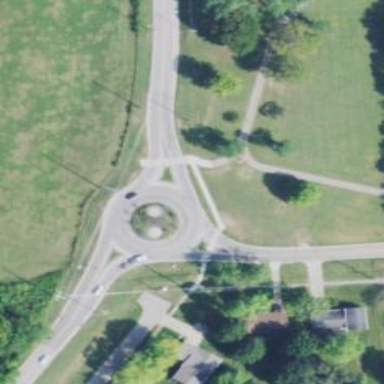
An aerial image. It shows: Tertiary road leading to roundabout.